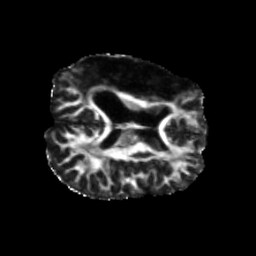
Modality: FA
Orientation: axial
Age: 27
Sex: female
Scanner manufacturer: siemens
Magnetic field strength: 3 T
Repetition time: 5.47 s
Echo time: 0.0854 s